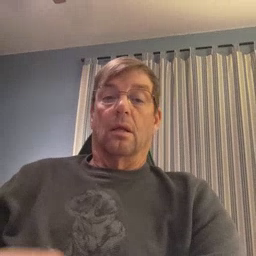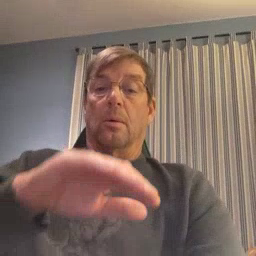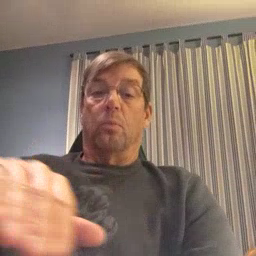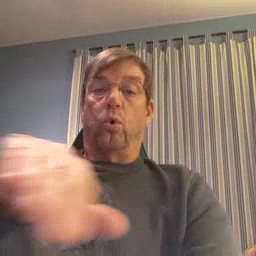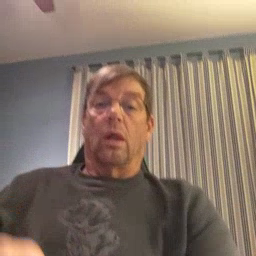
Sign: pool